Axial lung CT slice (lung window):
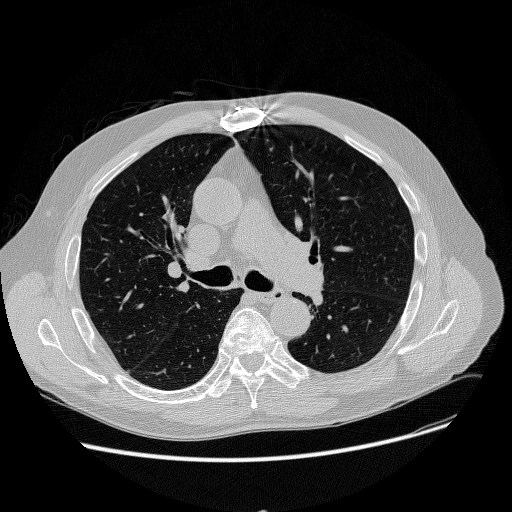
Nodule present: no